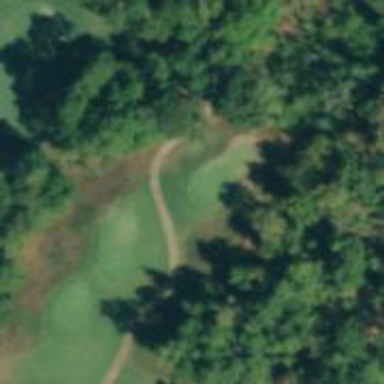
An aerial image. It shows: Golf tee.